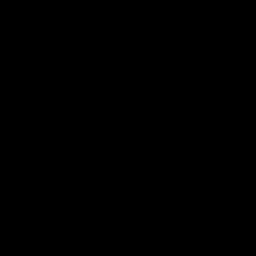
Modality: MD
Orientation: sagittal
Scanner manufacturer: siemens
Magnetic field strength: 3 T
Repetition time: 3.6 s
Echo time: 0.092 s